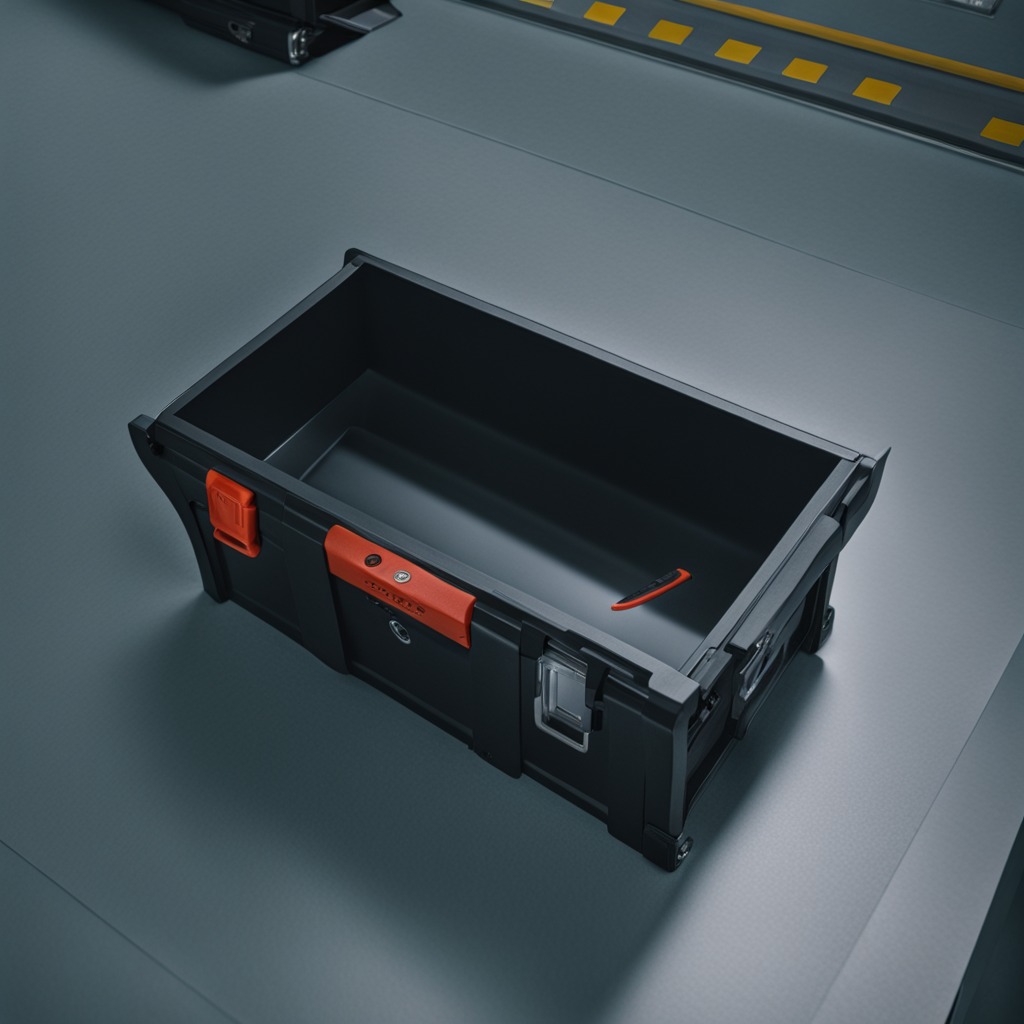
A utility knife lying on a toolbox surface in an airplane hangar workshop 8K.